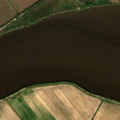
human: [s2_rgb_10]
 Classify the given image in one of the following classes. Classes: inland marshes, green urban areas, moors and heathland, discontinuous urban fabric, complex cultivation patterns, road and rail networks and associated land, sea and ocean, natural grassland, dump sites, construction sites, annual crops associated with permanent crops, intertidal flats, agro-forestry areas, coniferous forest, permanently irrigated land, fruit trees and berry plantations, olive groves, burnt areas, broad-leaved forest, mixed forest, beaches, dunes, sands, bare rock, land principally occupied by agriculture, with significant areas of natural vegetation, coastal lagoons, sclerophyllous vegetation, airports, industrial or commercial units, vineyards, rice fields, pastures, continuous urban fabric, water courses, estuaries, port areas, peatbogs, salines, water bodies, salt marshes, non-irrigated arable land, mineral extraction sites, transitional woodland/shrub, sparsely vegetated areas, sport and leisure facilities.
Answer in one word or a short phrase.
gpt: permanently irrigated land, rice fields, pastures, water courses